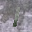
Label: 1